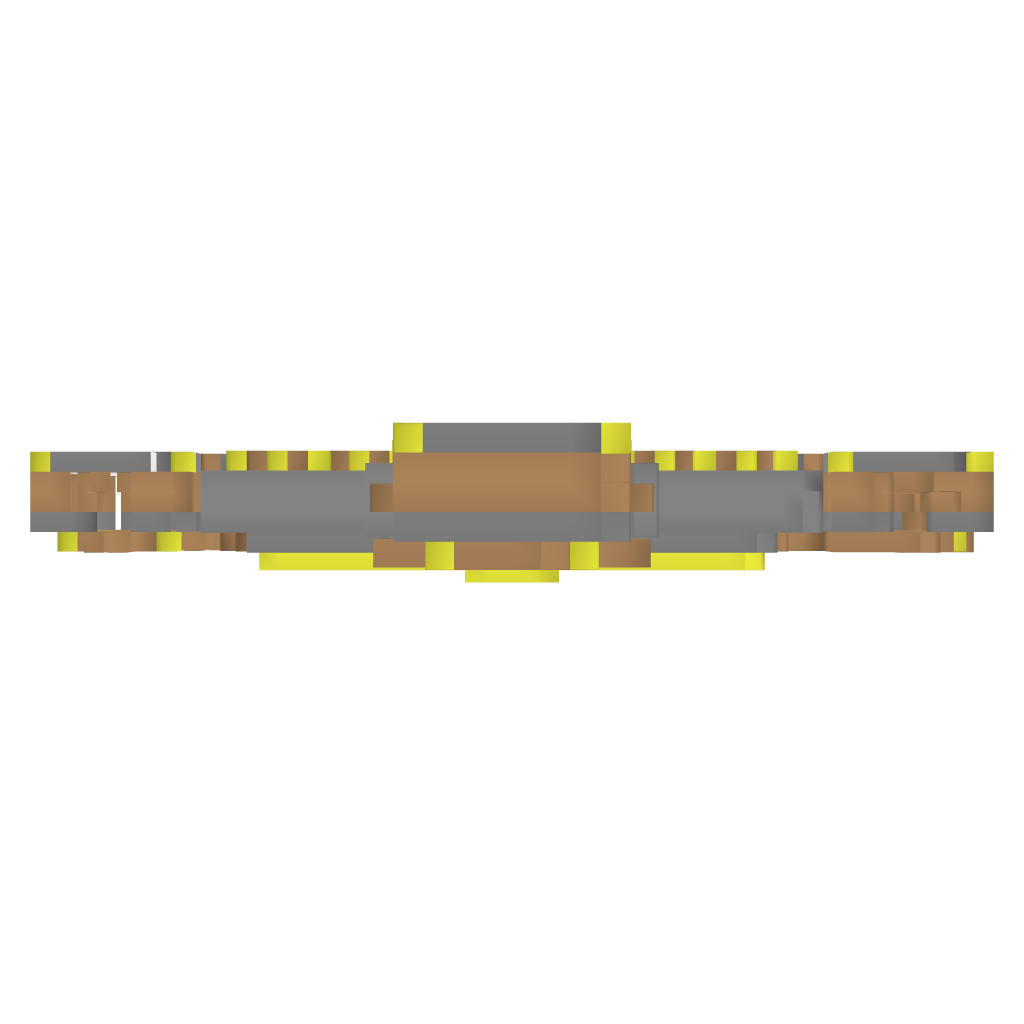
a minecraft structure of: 5 blocks high structure